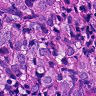
Metastatic tissue present: yes